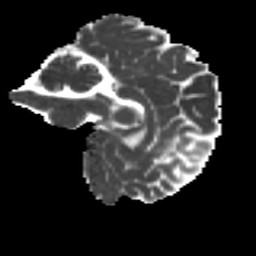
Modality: MD
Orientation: sagittal
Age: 31
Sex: male
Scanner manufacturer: ge
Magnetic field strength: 3 T
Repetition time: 7.8 s
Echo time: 0.061 s